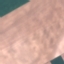
Land use / land cover: AnnualCrop